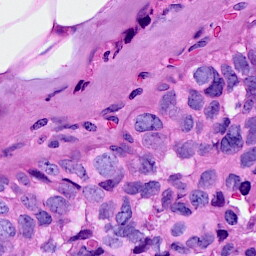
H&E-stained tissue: Breast